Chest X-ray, PA view. Patient: 34 years old, sex F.
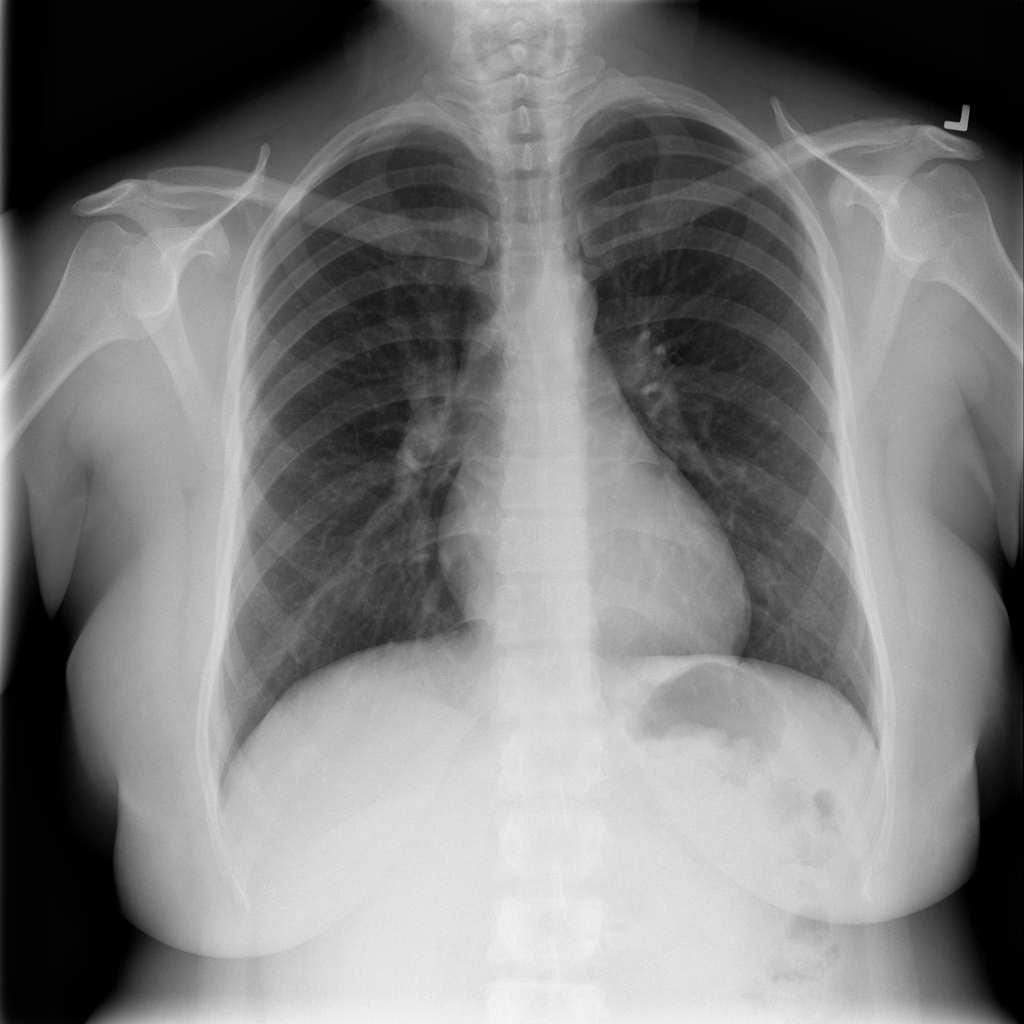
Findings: No Finding